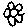
Label: flower